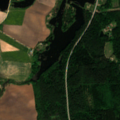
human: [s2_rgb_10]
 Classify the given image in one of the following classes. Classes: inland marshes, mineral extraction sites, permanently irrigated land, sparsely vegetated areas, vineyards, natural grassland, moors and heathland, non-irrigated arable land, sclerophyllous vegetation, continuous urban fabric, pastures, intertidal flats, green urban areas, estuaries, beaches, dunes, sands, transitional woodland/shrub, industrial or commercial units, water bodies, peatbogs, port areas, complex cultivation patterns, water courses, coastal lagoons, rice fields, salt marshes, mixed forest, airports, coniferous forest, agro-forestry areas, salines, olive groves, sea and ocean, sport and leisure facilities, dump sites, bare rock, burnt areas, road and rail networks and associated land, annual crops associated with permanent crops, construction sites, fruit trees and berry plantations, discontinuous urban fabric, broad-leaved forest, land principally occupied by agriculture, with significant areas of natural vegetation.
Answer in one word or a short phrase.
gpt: non-irrigated arable land, mixed forest, transitional woodland/shrub, water bodies